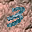
Label: 3